Question: I'm trying to execute this Sparql query on the <URL> but it seems to ignore the :
'''
SELECT DISTINCT ?source ?title ?content ?topic
WHERE {
?source rdfs:label ?title ;
<http://dbpedia.org/ontology/abstract> ?content ;
foaf:isPrimaryTopicOf ?topic .
?title bif:contains "php" .
}
'''
In fact if you try to run the query the result is something like this:

I am running the query from a python file with this code returning a json:
'''
query_rdf = ""
query_rdf += '''
SELECT DISTINCT ?source ?title ?content ?topic
WHERE {
?source rdfs:label ?title ;
<http://dbpedia.org/ontology/abstract> ?content ;
foaf:isPrimaryTopicOf ?topic .
?title bif:contains "php" .
}
'''
__3store = "http://dbpedia.org/sparql"
sparql = SPARQLWrapper (__3store,returnFormat="json")
sparql.setQuery(query_rdf)
result = sparql.query().convert()
print json.dumps(result, separators=(',',':'))
'''
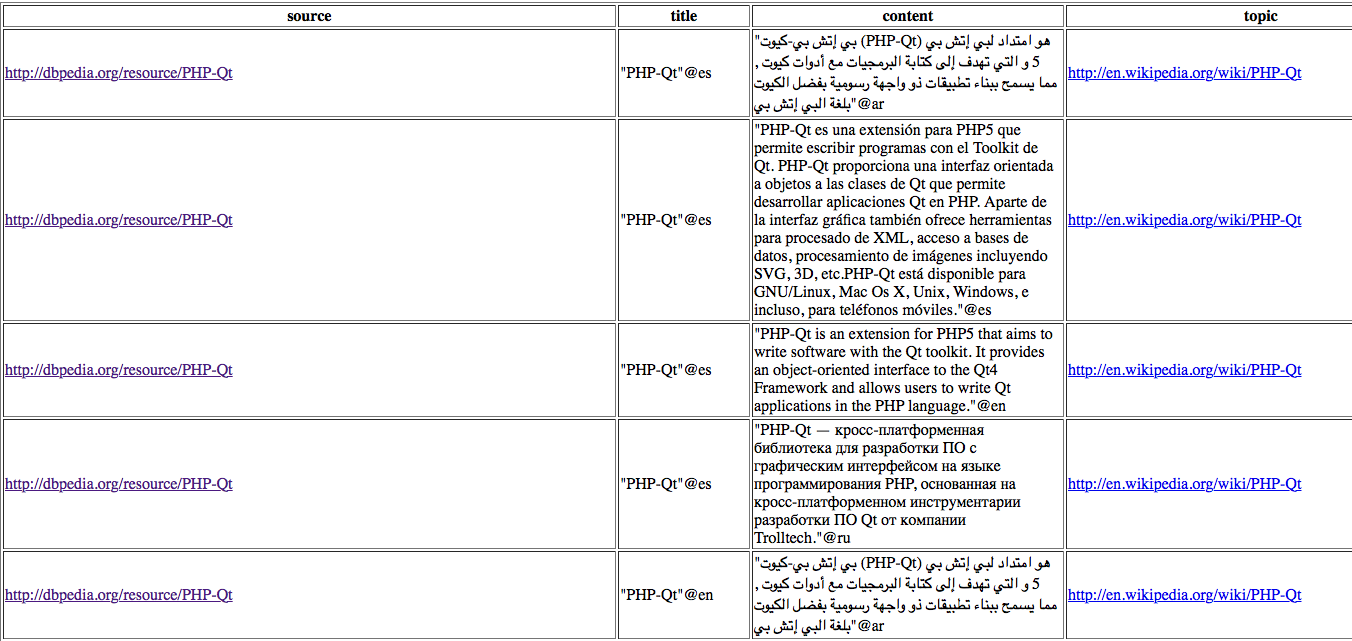
Answer: The DISTINCT keyword means that each , as a whole, is distinct from the rest. In the results you're showing, I see labels and abstracts in English (en), Spanish (es), and Arabic (ar). If you have data like:
'''
:a rdfs:label "..."@en, "..."@es ;
dbpedia-owl:abstract "..."@en, "..."@es ;
foaf:isPrimaryTopicOf :aa .
'''
and you run a query
'''
select distinct ?source ?label ?abstract ?topic where {
?source rdfs:label ?label ;
dbpedia-owl:abstract ?abstract ;
foaf:isPrimaryTopicOf ?topic
}
'''
you will get four rows in your results, because there are four distinct combinations:
> 1 source x 2 labels x 2 abstracts x 1 topic = 4 rows
If you want to restrict the label and abstract to a single language (e.g., English), then you just need to filter the results. E.g.:
'''
select distinct ?source ?label ?abstract ?topic where {
?source rdfs:label ?label ;
dbpedia-owl:abstract ?abstract ;
foaf:isPrimaryTopicOf ?topic .
?label bif:contains "php" .
filter( langMatches(lang(?label),"en")
&& langMatches(lang(?abstract),"en") )
}
'''
<URL>